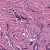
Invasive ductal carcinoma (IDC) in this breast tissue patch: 1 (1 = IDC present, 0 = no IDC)